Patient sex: M
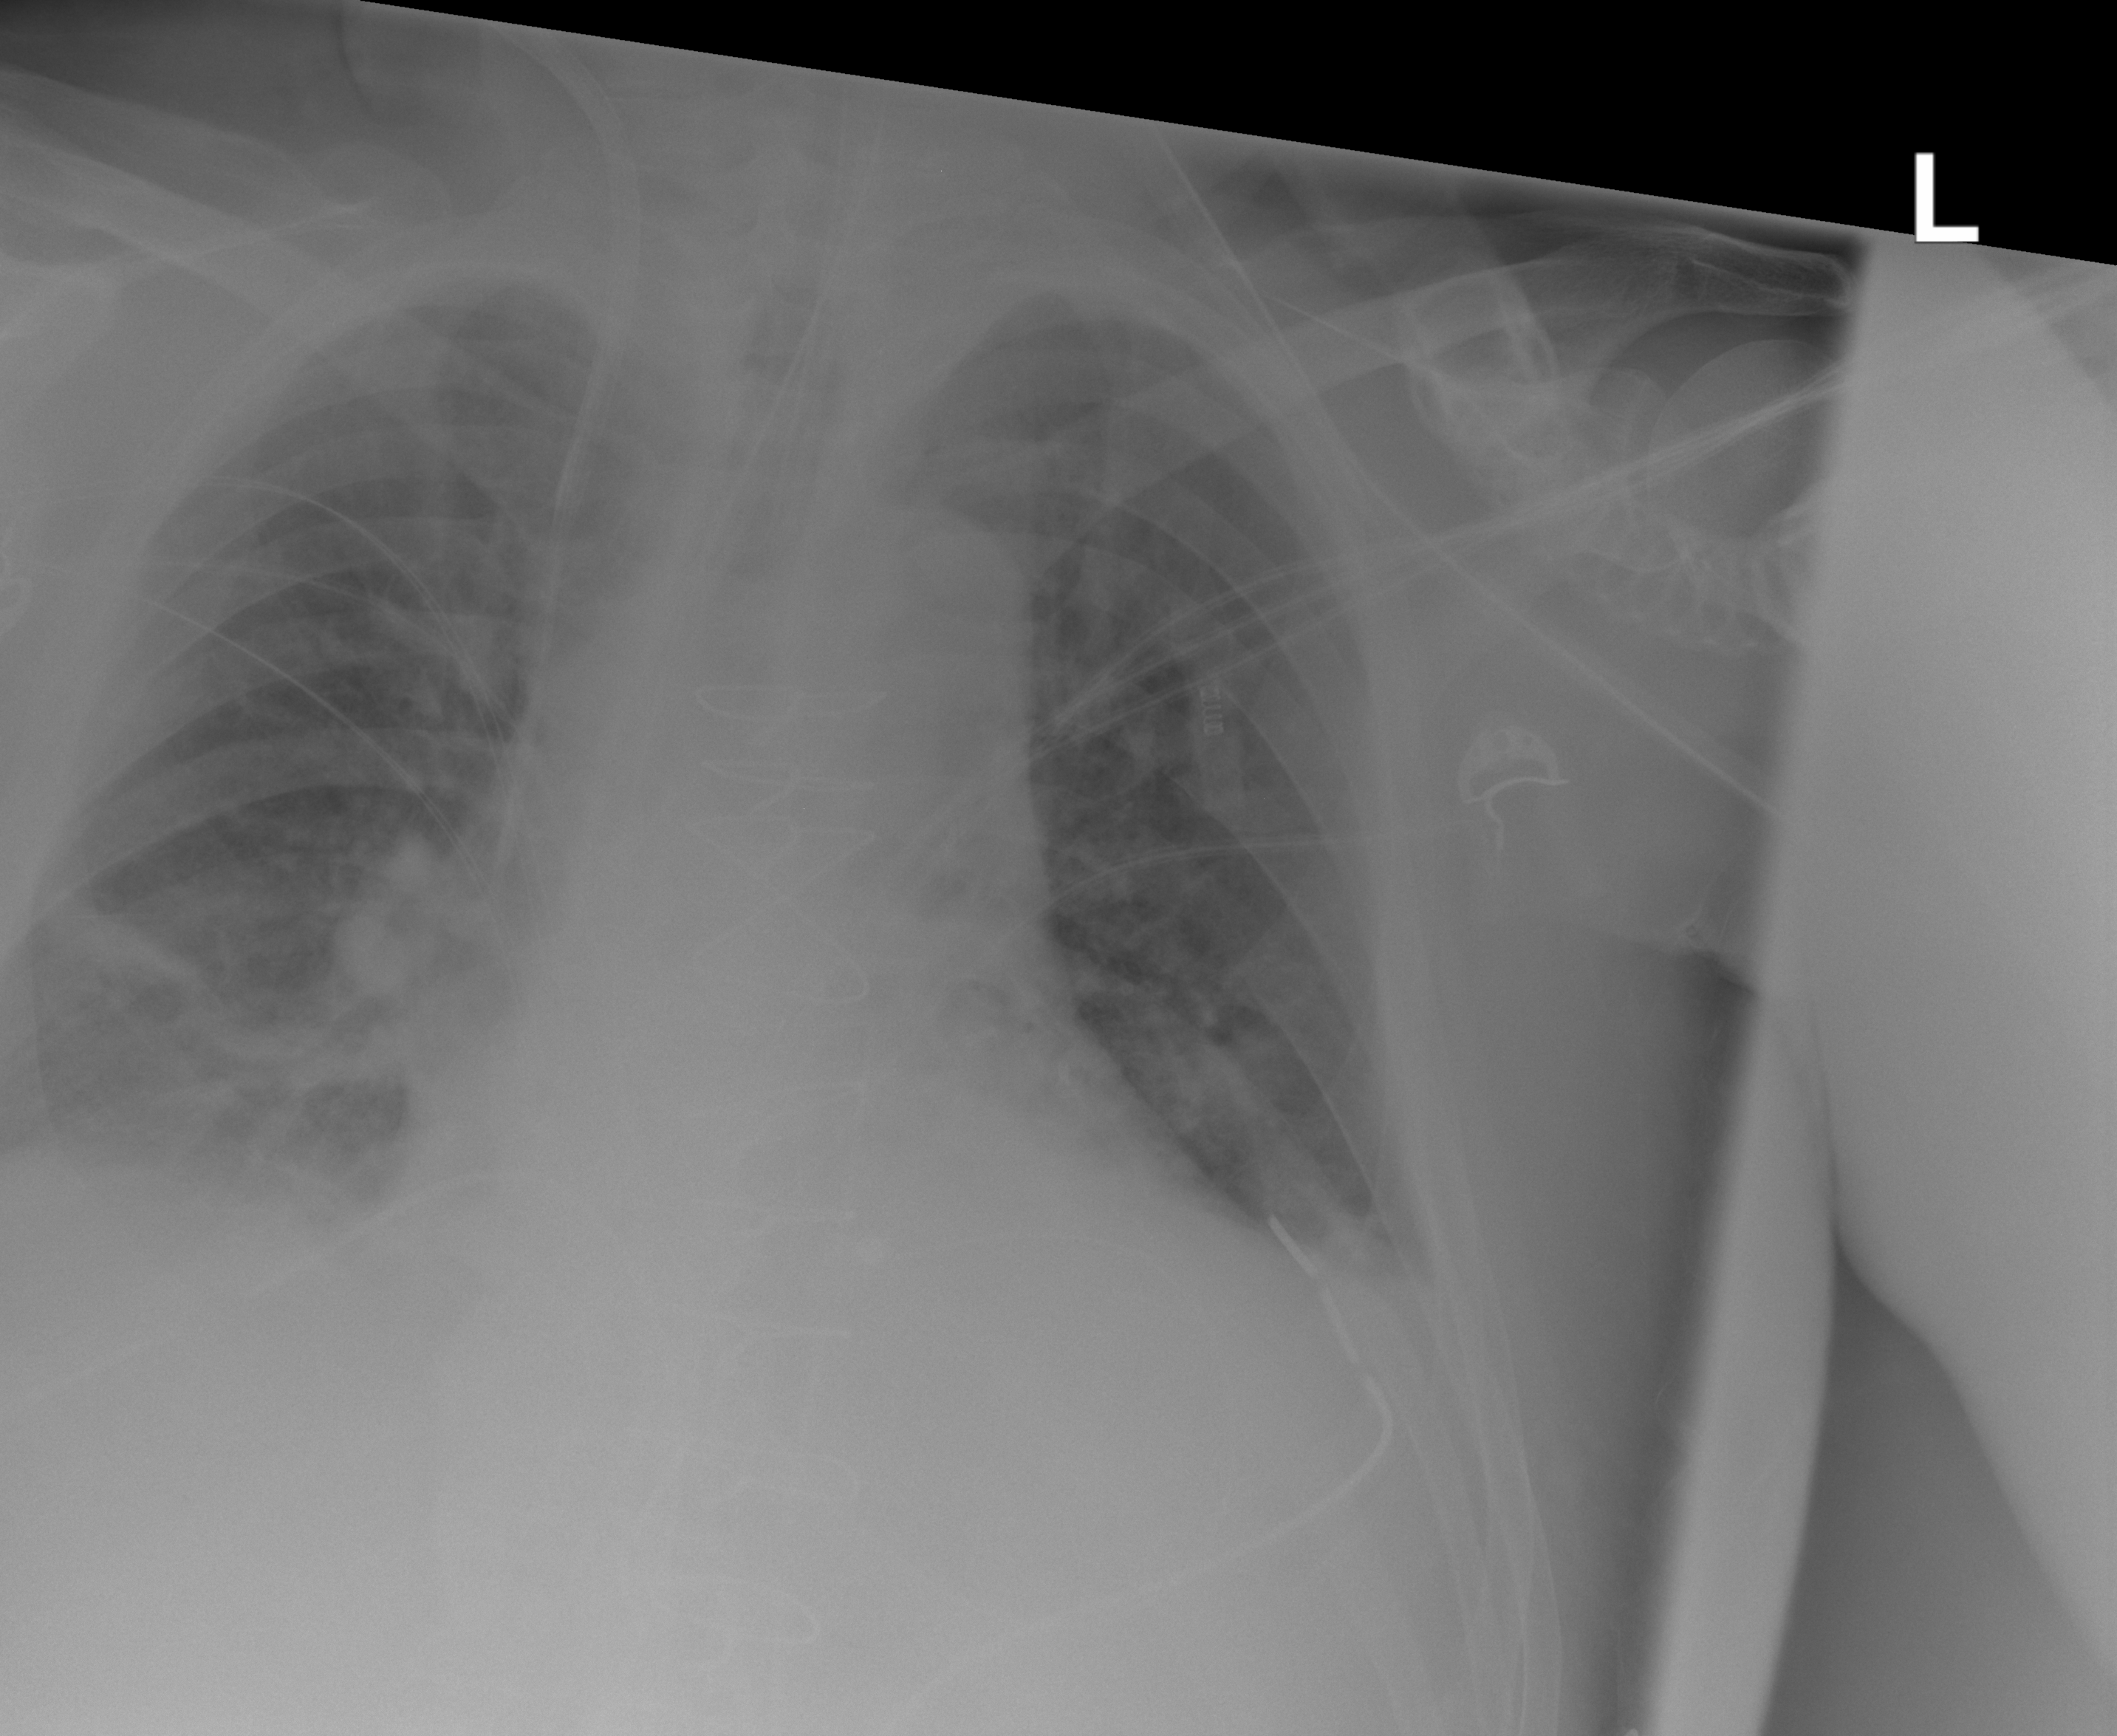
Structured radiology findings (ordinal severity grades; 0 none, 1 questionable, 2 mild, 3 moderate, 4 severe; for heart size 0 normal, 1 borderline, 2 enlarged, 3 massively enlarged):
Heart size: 2
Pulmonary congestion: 2
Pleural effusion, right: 2
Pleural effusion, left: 2
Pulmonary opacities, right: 2
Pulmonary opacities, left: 0
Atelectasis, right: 3
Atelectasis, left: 3